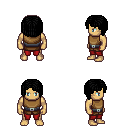
a pixel art fantasy rpg character, male body template, human, tanned skin, leather chest armor, red pants, black pageboy hairstyle, four views (front, back, left, right), 2x2 character sprite sheet, small pixel art, hard edges, no anti-aliasing